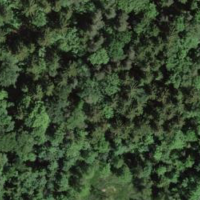
EUNIS habitat code: 43
Species observed at this site:
Caltha palustris